Interaction volume radius: 5 \u00c5
Interaction volume height: 10 \u00c5
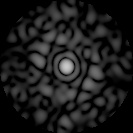
Disorder parameter: 0.8782